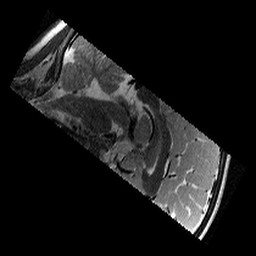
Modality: T2w
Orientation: sagittal
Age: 9
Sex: male
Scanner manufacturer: siemens
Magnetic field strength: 3 T
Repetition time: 9.23 s
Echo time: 0.067 s